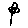
Label: flower